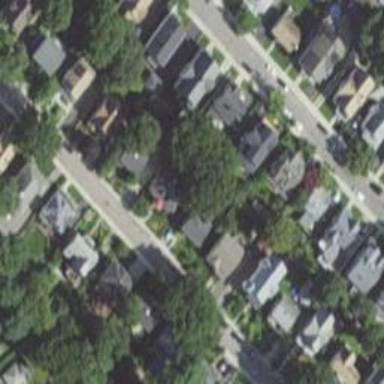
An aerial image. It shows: Sidewalk.